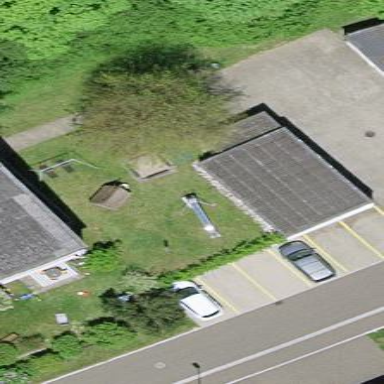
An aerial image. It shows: Flat roofed garages.